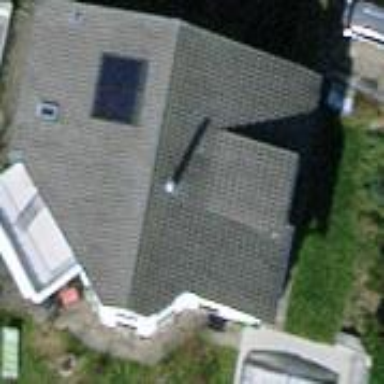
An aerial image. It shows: Detached building with gabled roof.